二年级 · 算术
看图列式计算。

(元)
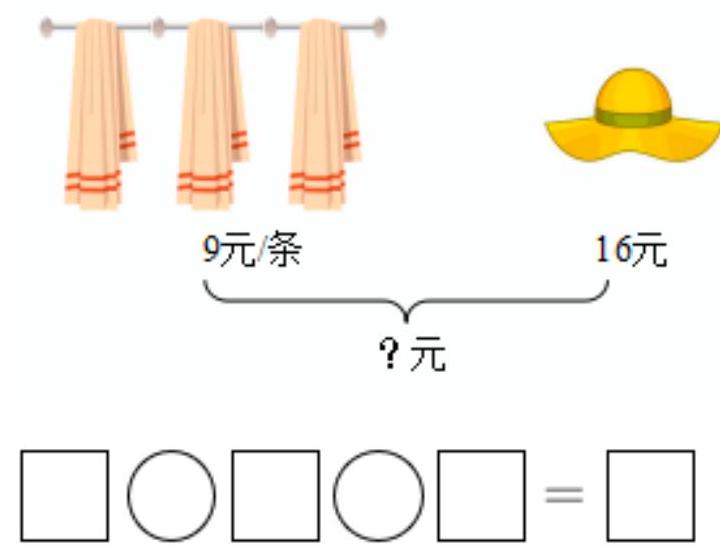
答案: $9 \times 3+16=43$ (元)